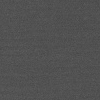
Atmospheric dust classification: dusty